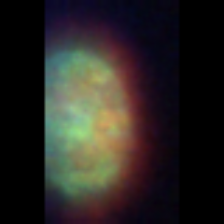
Taxon: Thalassiosira
Group: Diatoms